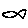
Label: fish